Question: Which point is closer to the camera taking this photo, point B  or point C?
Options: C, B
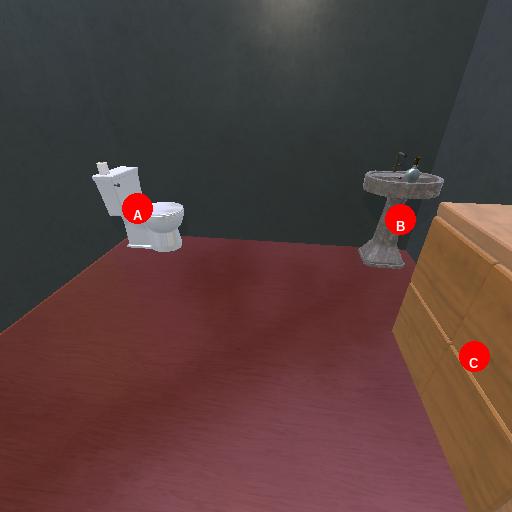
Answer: C